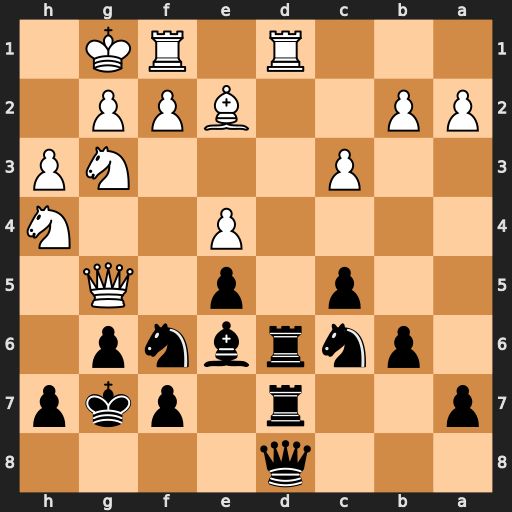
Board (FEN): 3q4/p2r1pkp/1pnrbnp1/2p1p1Q1/4P2N/2P3NP/PP2BPP1/3R1RK1
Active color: b
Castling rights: -
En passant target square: -
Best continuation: Rxd1 Rxd1 Rxd1+